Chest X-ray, AP view. Patient: 73 years old, sex F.
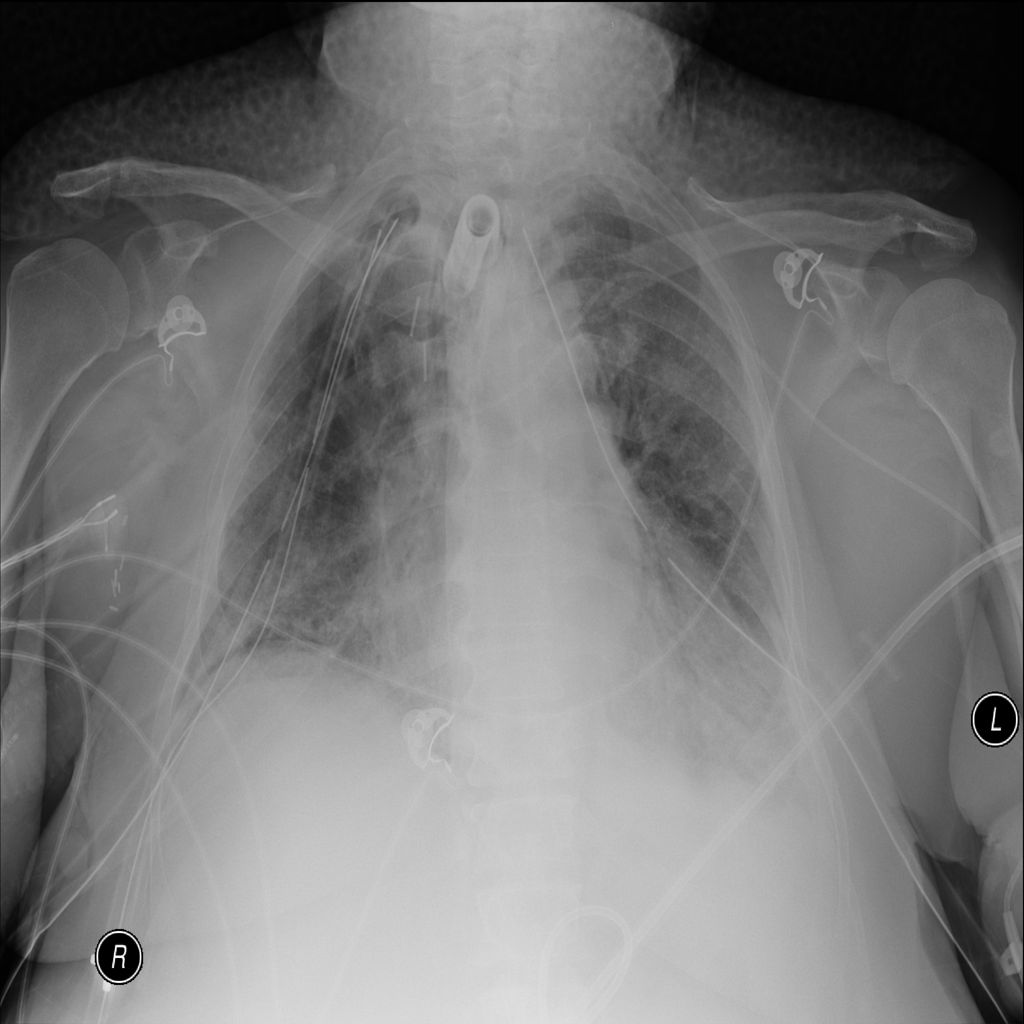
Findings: Infiltration